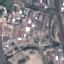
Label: Industrial